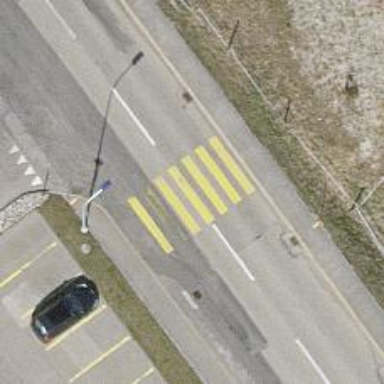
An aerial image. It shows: Uncontrolled zebra crossing on the road.